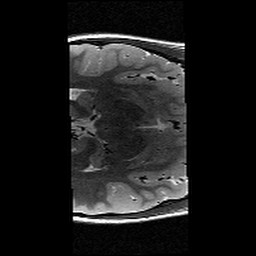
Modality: T2w
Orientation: axial
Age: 12
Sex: male
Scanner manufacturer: siemens
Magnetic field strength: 3 T
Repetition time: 9.23 s
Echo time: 0.067 s